Interaction volume radius: 5 \u00c5
Interaction volume height: 15 \u00c5
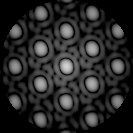
Disorder parameter: 0.007616